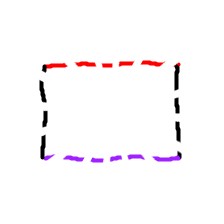
Shape: rectangle